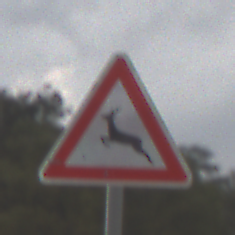
Verkehrszeichen: WildwechselRechts
Umgebung: Outdoor, Nature
Tageszeit: MorningAfternoon
Wetter: Overcast
Licht: Natural
Jahreszeit: NotSpecified
Kontrast: LowContrast